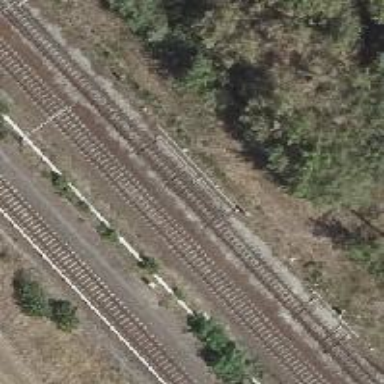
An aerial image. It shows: Railway switch with the turnout on the left side.